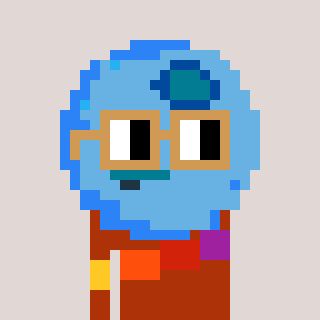
a pixel art character with square brown glasses, a blueberry-shaped head and a hotbrown-colored body on a warm background